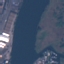
Land use / land cover class: River